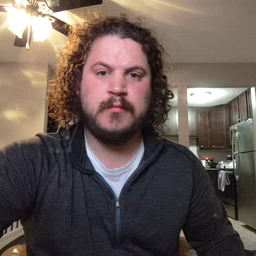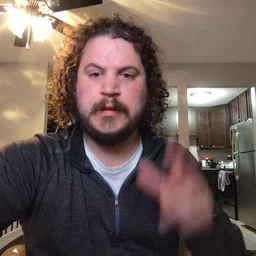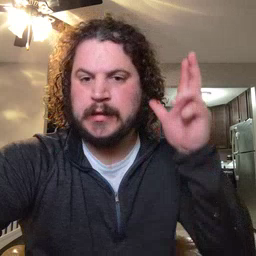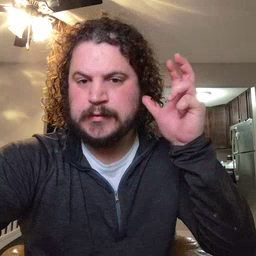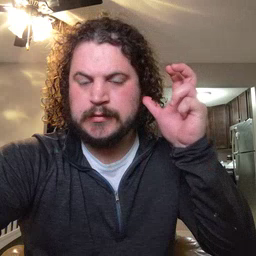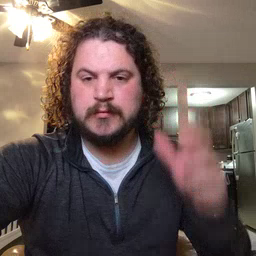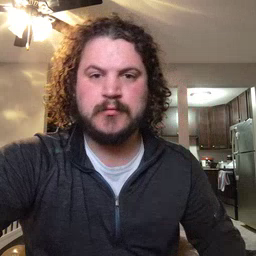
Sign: listen